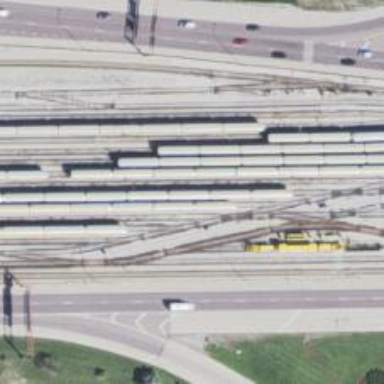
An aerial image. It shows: Railway service station.